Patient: sex F, age 67
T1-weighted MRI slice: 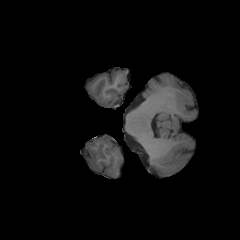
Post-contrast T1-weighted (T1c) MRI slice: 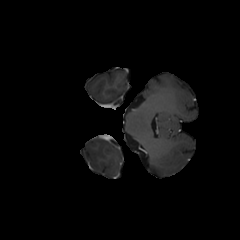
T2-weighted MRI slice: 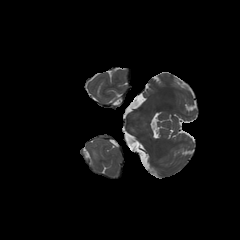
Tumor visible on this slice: yes
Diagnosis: Glioblastoma, IDH-wildtype
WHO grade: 4